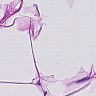
Metastatic tissue present: no